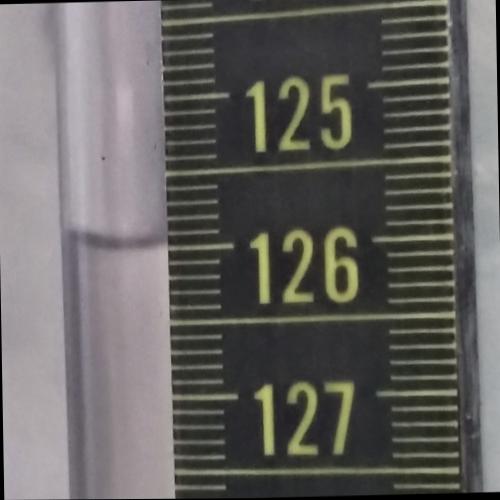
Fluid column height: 126.0 cm